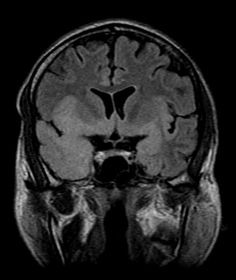
Label: notumor